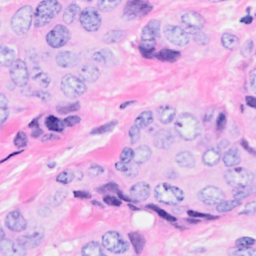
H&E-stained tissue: Breast